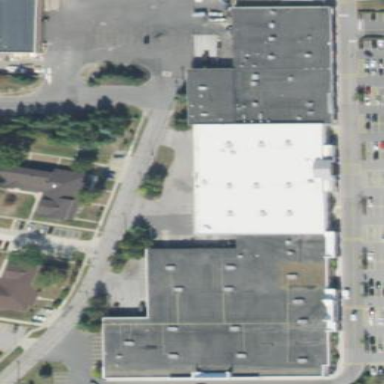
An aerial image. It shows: Commercial building.